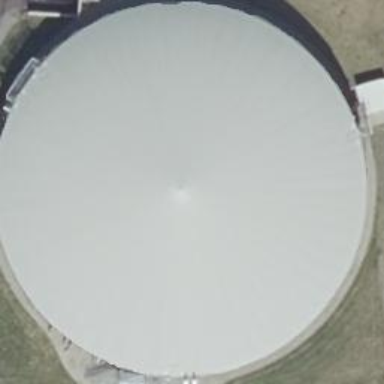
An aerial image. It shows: Digester building.